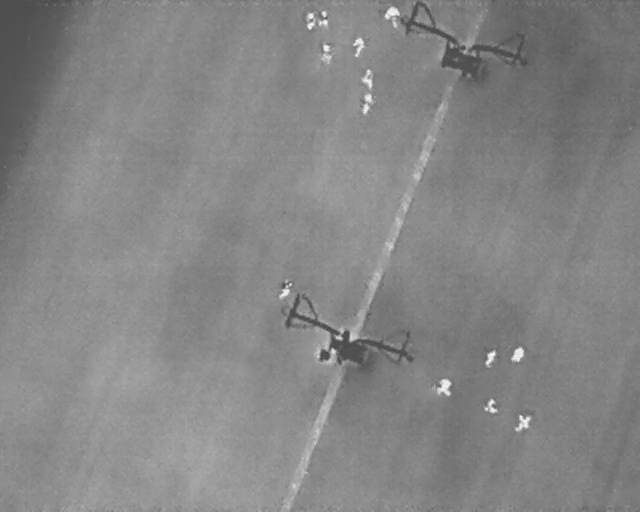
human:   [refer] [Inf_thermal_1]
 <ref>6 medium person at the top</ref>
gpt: <box>[[48, 2, 51, 4, 2], [46, 2, 49, 5, 2], [54, 7, 57, 10, 2], [49, 9, 52, 11, 2], [55, 13, 58, 16, 2], [55, 19, 59, 21, 13]]</box>

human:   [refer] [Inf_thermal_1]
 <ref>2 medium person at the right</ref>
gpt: <box>[[79, 68, 82, 70, 30], [75, 68, 78, 70, 16]]</box>